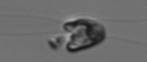
Label: flagellate_morphotype1